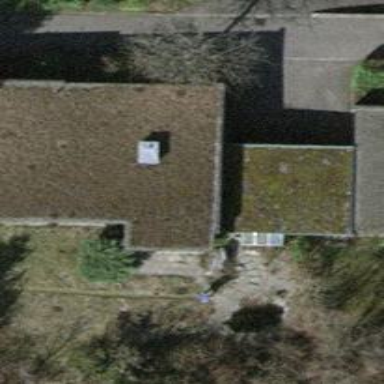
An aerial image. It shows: Terrace building.